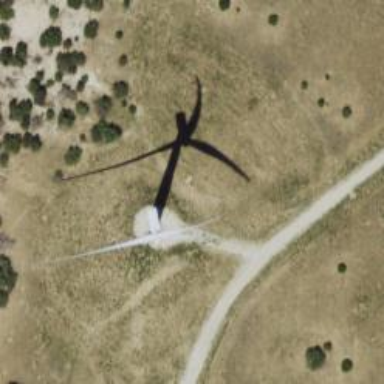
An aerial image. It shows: Wind turbine generator that utilizes wind as its source for generating electricity. It is of the horizontal axis type.